Question: So I am trying to mask a 'UIView' over another one which will ideally appear once the swipe gesture has happened. There are a lot of libraries / example code out there I have come across that allow you to slide in a 'UIView' which would appear on top, but it should really be masking over the first view, rather than simply overlaying it. There is most likely a simple elegant solution for this, but so far there is very little I have seen that supports this kind of animation. Image below helps describe the ideal solution:

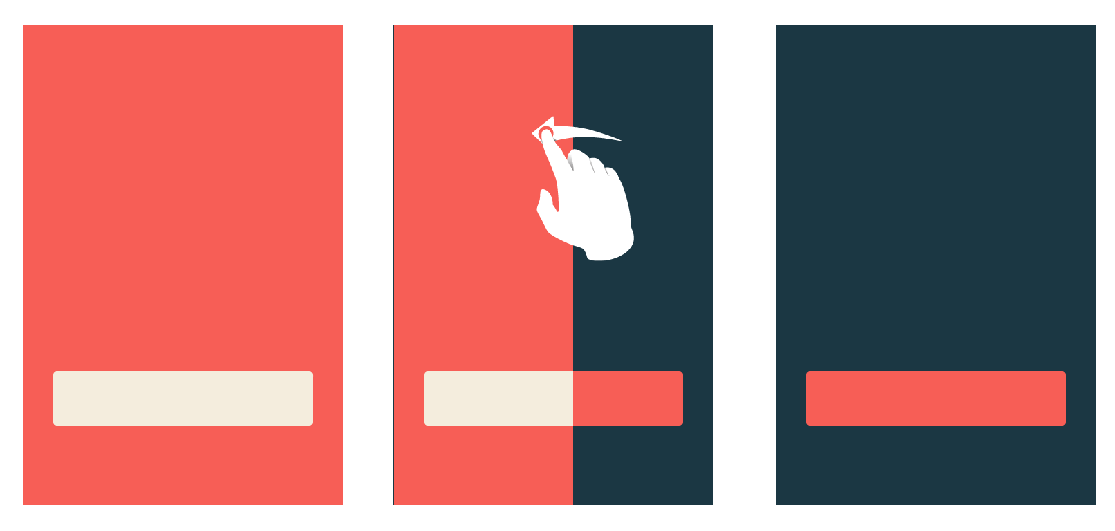
Answer: Gist time:
<URL>
The magic happens at:
'''
-(void)scrollViewDidScroll:(UIScrollView *)scrollView
{
CGFloat xDelta = scrollView.contentOffset.x;
self.topView.center = CGPointMake(self.topCenterInitialX + xDelta, self.topView.center.y);
}
'''
So to explain better. You have a 'bottomView' and a 'topView' which are exactly the same, except the colors are switched. The 'topView' is contained in a 'clipperView' which is inside a 'UIScrollView' (To handle panning and swiping). So when you scroll right/left the 'topView' moves the opposite direction giving the impression that it is stationary, the excess is then clipped by 'clipperView'. Anyways, it's all there. Let me know if you don't understand something.
Have fun!